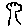
Label: tree